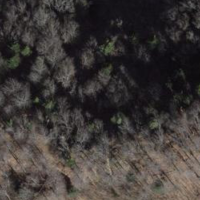
EUNIS habitat code: 44
Species observed at this site:
Daphne laureola
Melittis melissophyllum